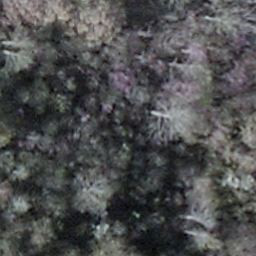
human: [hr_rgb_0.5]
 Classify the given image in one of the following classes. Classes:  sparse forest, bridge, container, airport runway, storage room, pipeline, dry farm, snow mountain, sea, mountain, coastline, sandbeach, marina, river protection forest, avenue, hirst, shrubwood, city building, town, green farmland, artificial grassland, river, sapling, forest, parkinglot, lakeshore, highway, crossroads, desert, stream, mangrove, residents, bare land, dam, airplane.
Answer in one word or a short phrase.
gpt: shrubwood